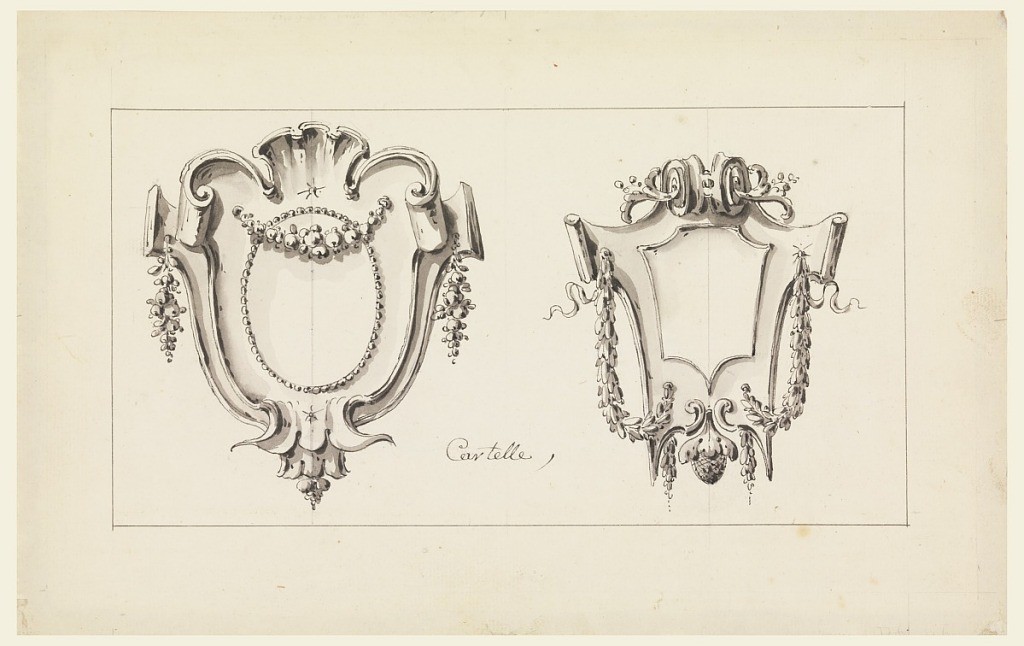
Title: Designs for Two Frames
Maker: Richard de Lalonde, French, active 1780–96
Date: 1780
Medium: Pen and black ink, brush and wash, graphite on white laid paper
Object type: Drawing
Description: At left, oval plaque surrounded by a frame of scrollwork in the shape of a shield with a shell on top, a garland across top of mirror, leafy elements suspended from either side. At right, a plaque in the shape of a shield, scrollwork frame from garlands are suspended, a volute at top. A pinecone is suspended at bottom.